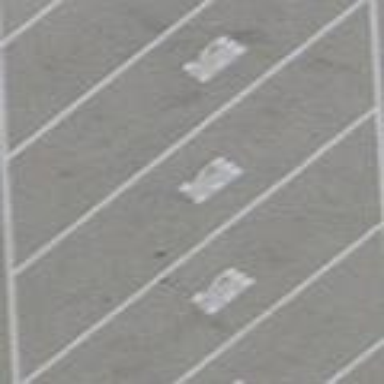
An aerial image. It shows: Parking space.